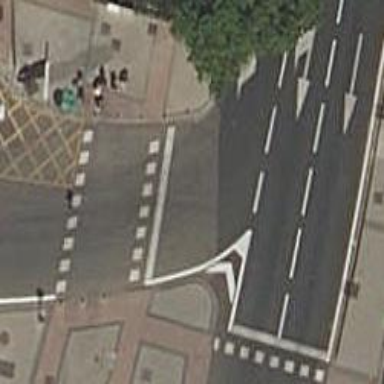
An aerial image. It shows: Road with traffic signals.